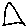
Label: triangle